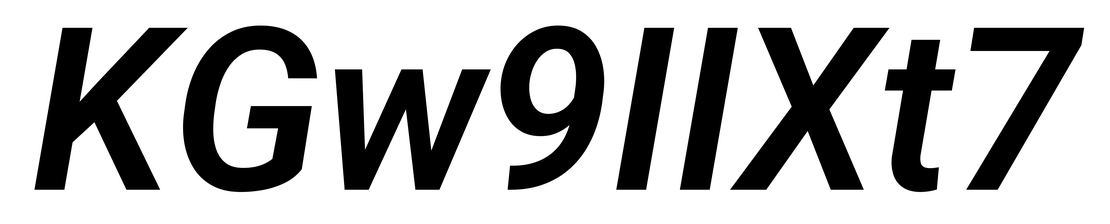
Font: Roboto-Italic_SemiBold_Italic